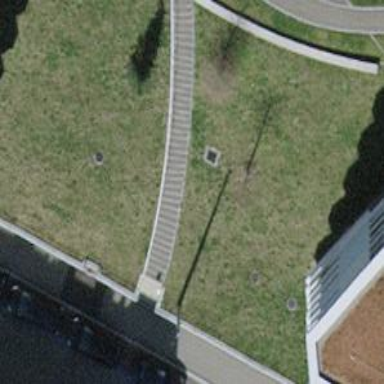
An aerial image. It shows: Set of steps on the road.